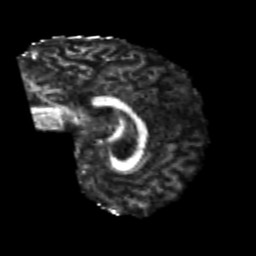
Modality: FA
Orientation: sagittal
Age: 22
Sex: male
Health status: healthy
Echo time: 0.074 s